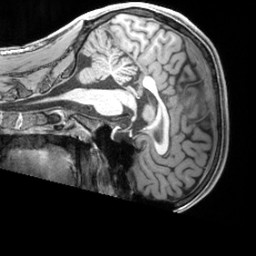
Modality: T1w
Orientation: sagittal